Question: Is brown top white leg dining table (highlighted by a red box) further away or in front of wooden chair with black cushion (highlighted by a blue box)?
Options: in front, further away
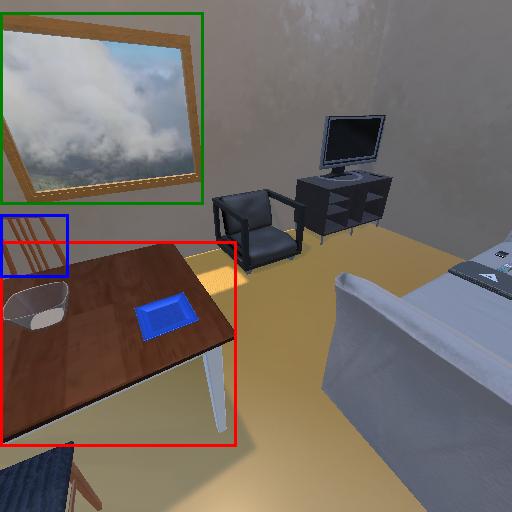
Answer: in front